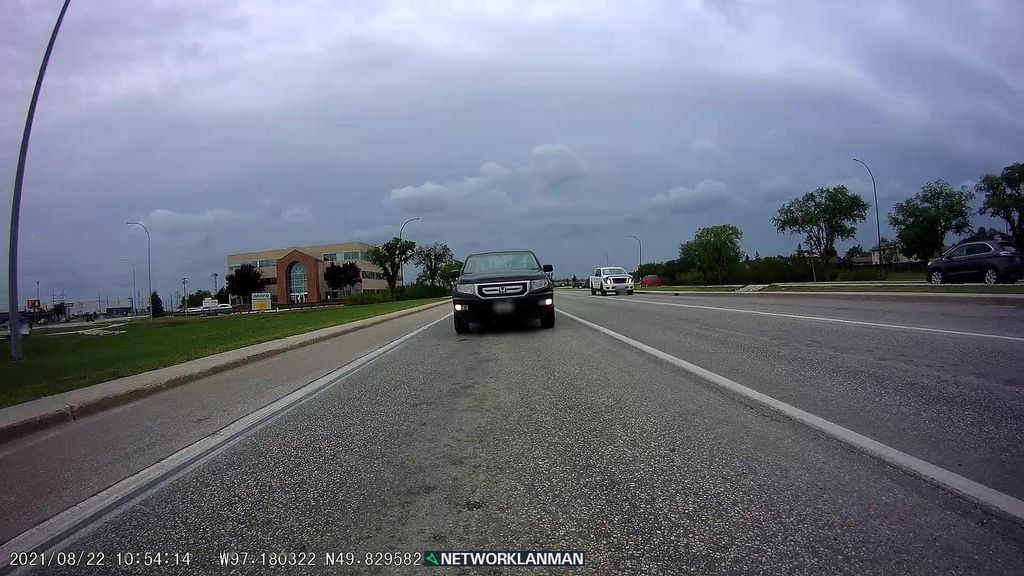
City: winnipeg